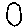
Label: circle